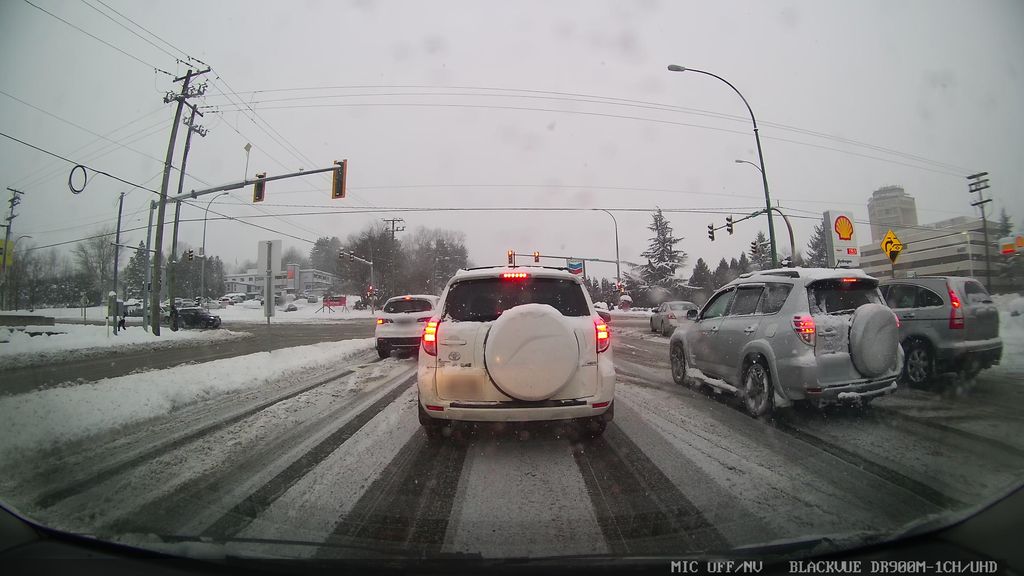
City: vancouver